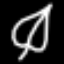
Label: leaf